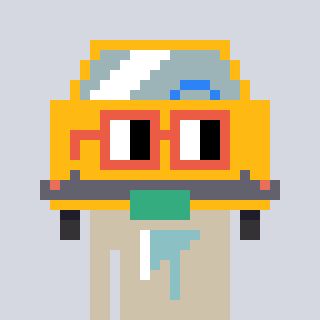
a pixel art character with square orange glasses, a taxi-shaped head and a bege-colored body on a cool background